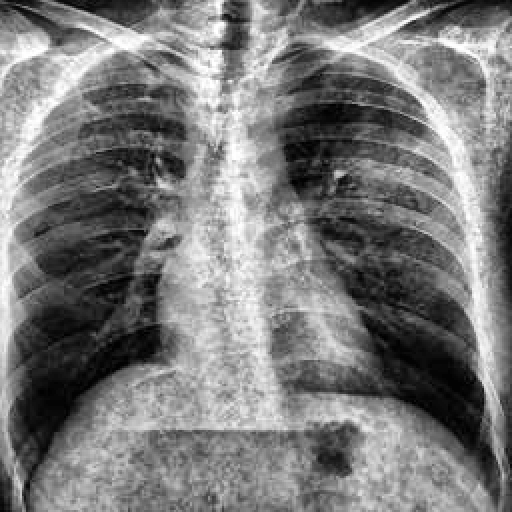
Finding: TUBERCULOSIS